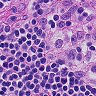
Metastatic tissue present: no